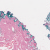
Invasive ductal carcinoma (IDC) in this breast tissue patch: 0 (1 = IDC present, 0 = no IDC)